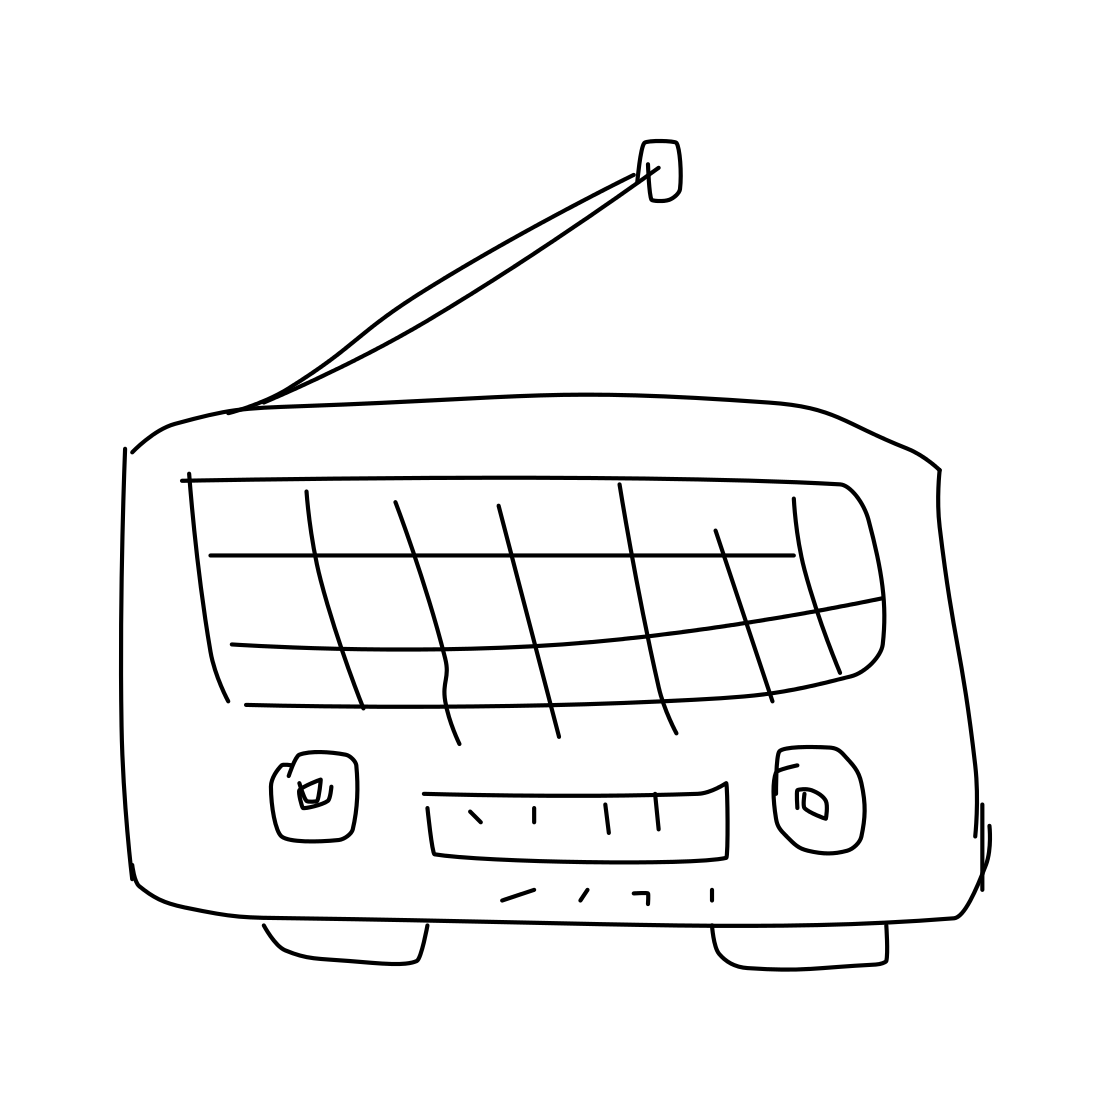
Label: radio